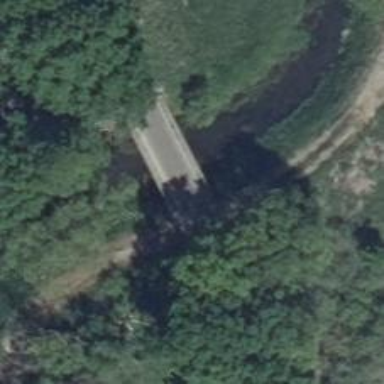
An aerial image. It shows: Asphalt path on bridge.